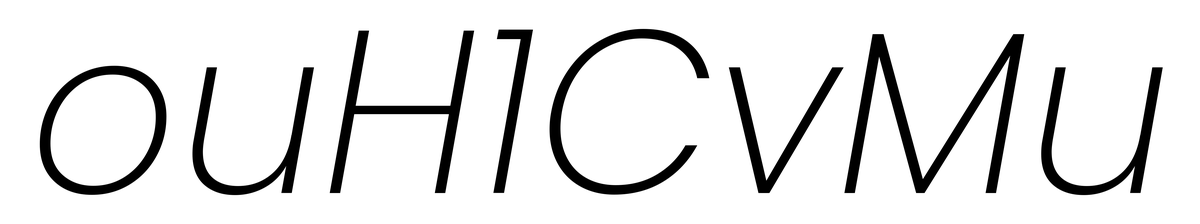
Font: Poppins-ExtraLightItalic